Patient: sex M, age 79
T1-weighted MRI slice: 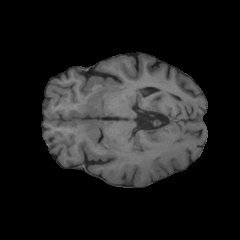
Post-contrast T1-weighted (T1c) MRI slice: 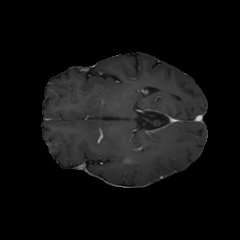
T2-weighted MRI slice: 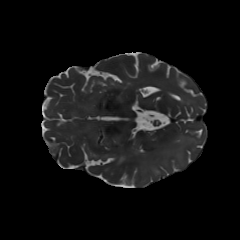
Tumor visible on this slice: yes
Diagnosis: Glioblastoma, IDH-wildtype
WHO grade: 4